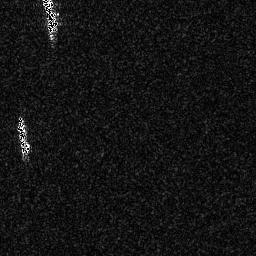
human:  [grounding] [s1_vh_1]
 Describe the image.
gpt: In the satellite image, there is  <ref>1 medium ship </ref> <box>[[15, 0, 23, 15, 0]]</box> located at top left,  <ref>1 medium ship </ref> <box>[[5, 44, 11, 61, 0]]</box> located at left.